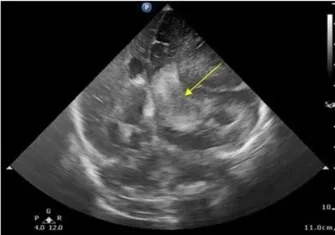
(A) Brain echo at 3 days of age. Bilateral intraventricular and intracranial hemorrhage with ventricular enlargement and midline shift to the right. The arrow indicates the blood clot involved in the left ventricle (Grade 3).
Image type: radiology (ultrasound)